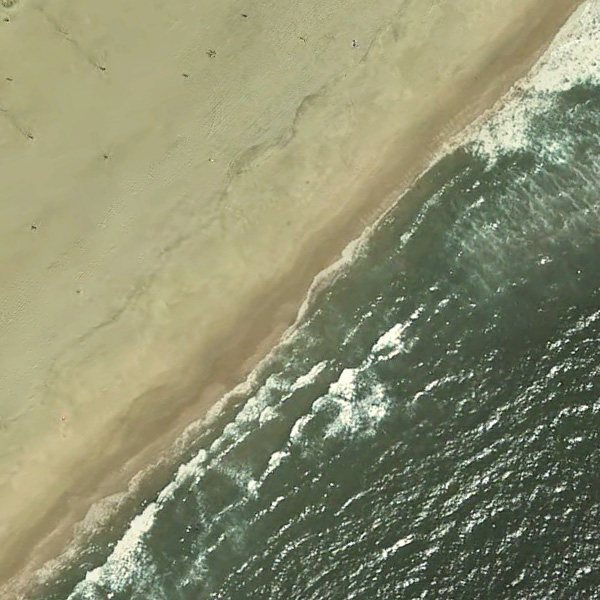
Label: Beach